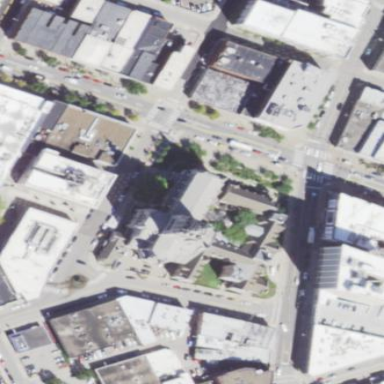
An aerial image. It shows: Building that is place of worship.